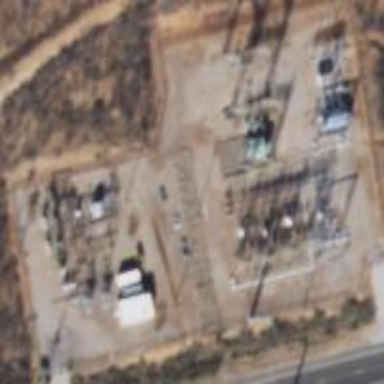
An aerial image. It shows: Outdoor distribution-level power substation enclosed by fence.